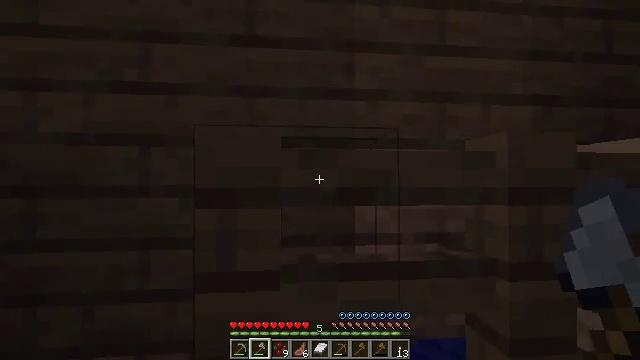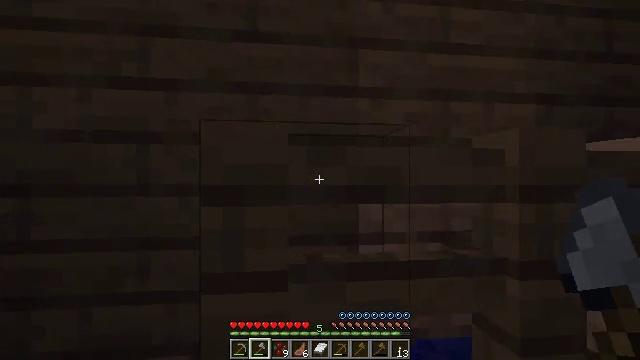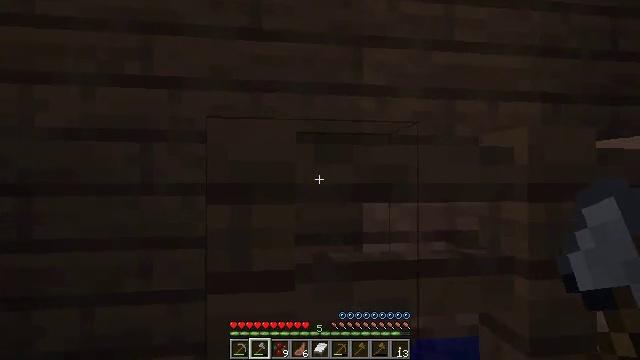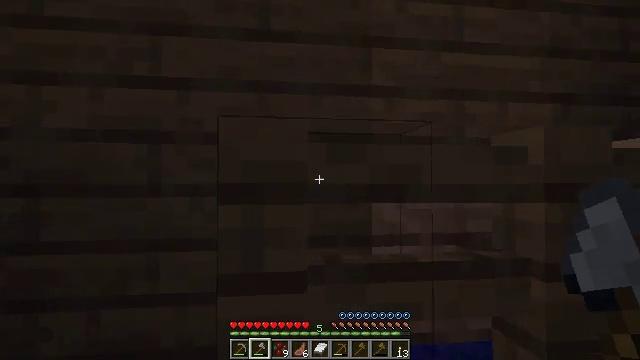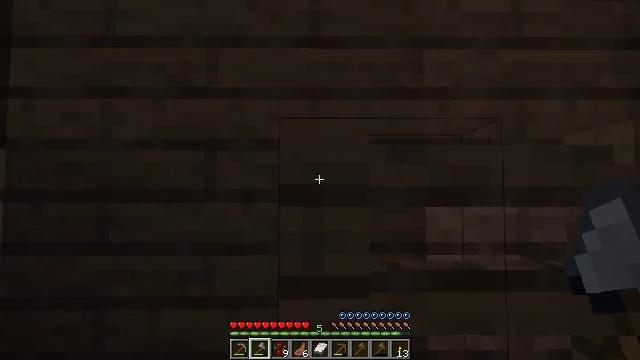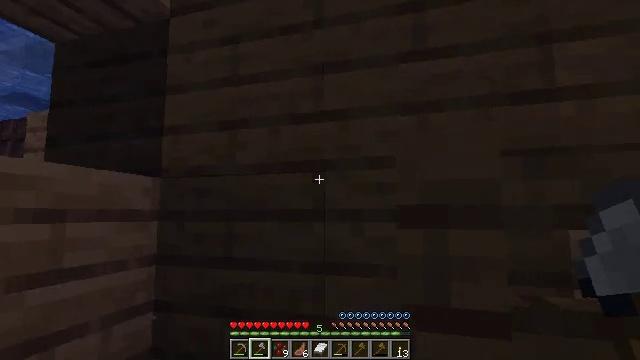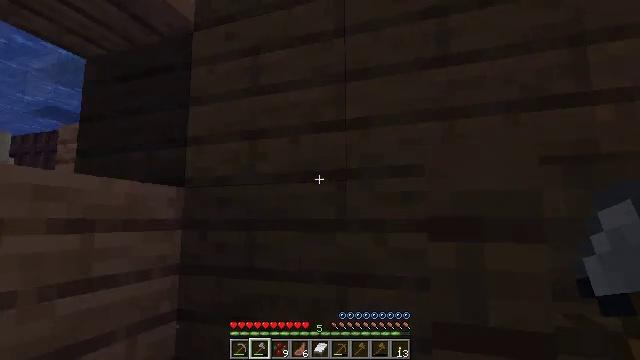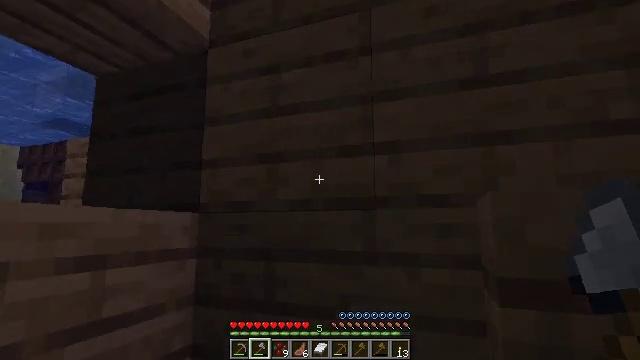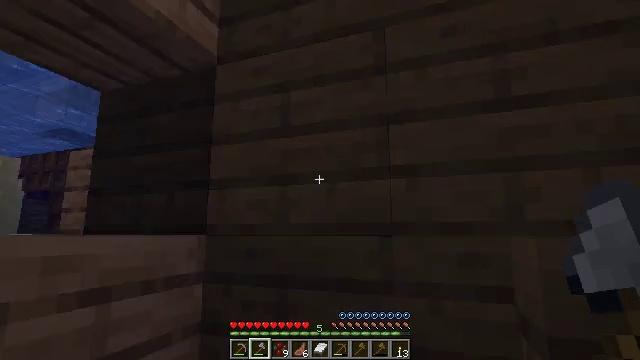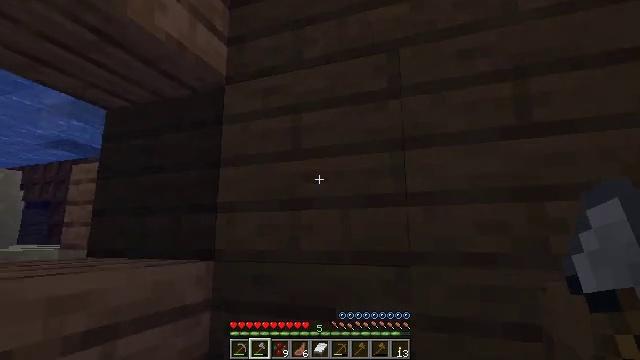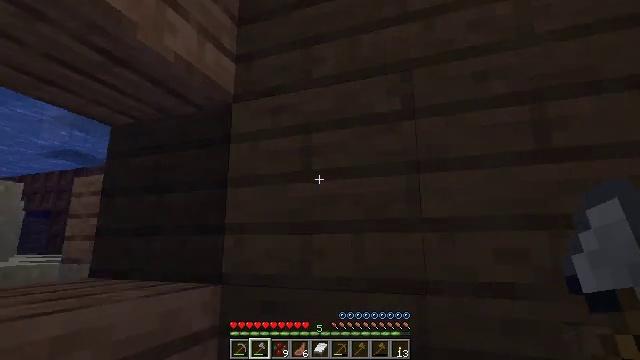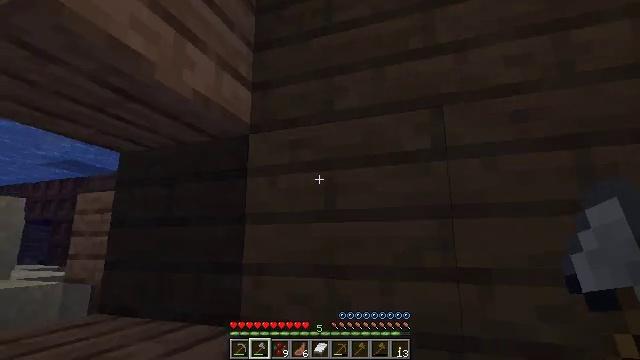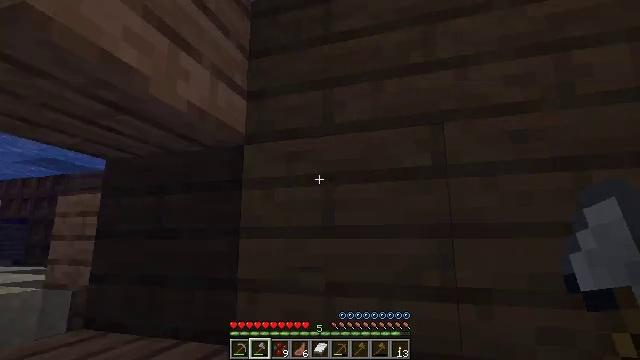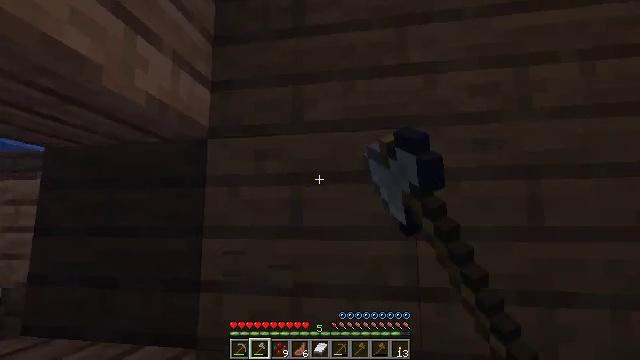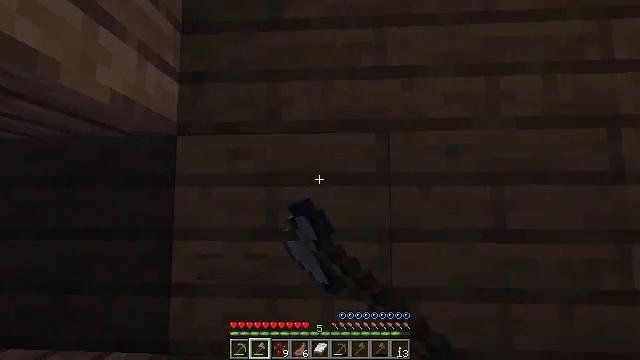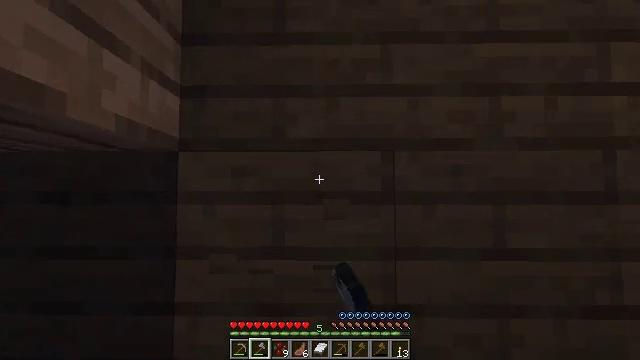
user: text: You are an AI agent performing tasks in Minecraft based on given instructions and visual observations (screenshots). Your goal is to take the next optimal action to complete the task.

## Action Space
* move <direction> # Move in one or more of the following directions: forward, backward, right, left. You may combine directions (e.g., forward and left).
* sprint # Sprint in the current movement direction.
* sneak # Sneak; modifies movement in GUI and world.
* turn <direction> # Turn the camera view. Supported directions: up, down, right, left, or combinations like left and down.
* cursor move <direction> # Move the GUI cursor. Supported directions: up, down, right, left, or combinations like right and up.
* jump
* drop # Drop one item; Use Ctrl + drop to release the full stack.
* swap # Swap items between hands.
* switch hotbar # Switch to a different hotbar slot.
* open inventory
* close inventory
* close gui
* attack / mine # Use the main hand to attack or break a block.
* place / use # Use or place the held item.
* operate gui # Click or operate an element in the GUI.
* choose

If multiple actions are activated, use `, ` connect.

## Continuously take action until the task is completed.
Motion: motion action
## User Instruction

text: Break spruce planks from a structure.
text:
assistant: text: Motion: turn right
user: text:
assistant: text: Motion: no_op
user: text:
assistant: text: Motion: move left
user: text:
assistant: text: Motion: move left, turn left and up
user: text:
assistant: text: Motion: move forward and move left, turn left and up, jump
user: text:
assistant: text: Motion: move forward and move left, turn left and up, jump
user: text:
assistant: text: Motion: move forward and move left, turn up, jump
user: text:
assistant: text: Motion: move left, turn up, jump
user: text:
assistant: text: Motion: move left, turn up, jump
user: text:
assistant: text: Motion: move left, turn up, jump
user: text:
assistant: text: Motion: move left, jump
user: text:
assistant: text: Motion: move left, turn right, attack / mine, jump
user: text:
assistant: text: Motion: turn right and down, attack / mine
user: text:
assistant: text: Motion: turn right and down, attack / mine
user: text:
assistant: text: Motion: turn right and down, attack / mine
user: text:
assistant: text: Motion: turn right and down, attack / mine
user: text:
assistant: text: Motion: turn right and down, attack / mine
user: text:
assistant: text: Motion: turn right and down, attack / mine
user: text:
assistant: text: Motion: attack / mine
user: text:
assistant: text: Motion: attack / mine
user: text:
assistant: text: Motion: attack / mine
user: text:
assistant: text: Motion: attack / mine
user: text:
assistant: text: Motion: attack / mine
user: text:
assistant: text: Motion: turn down, attack / mine
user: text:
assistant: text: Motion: attack / mine
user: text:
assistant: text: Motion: attack / mine
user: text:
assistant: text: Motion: attack / mine
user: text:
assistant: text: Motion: attack / mine
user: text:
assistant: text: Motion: attack / mine
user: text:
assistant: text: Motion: attack / mine